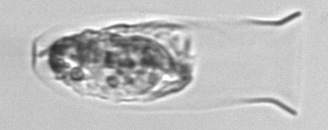
Label: Tintinnina